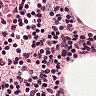
Metastatic tissue present: no